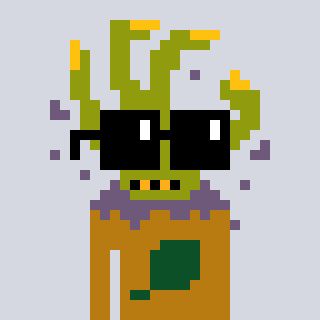
a pixel art character with square black sunglasses, a zombie-hand-shaped head and a gold-colored body on a cool background